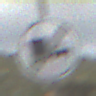
Verkehrszeichen: EndeUeberholverbotKraftfahrzeuge
Umgebung: Outdoor, Nature
Tageszeit: Midday
Wetter: Overcast
Licht: Natural
Jahreszeit: NotSpecified
Kontrast: LowContrast